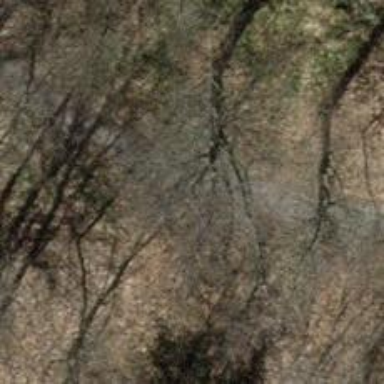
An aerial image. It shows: Gravel path with excellent trail visibility.